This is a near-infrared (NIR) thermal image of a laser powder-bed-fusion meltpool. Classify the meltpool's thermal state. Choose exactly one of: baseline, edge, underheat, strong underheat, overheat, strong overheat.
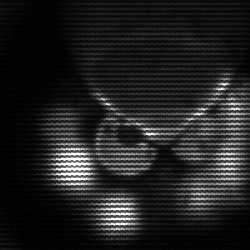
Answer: edge